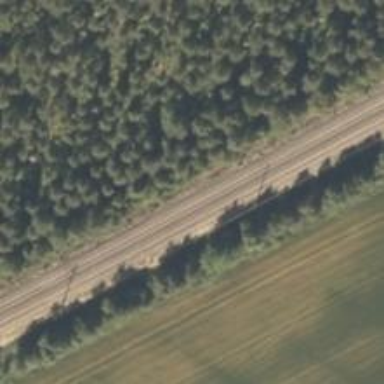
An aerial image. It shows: Railway signal.